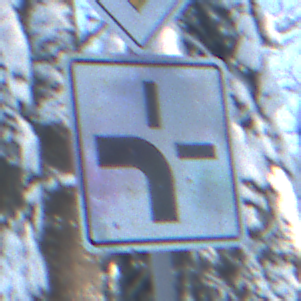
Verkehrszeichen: VerlaufVorfahrtsstrasse1
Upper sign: Vorfahrtsstrasse
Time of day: MorningAfternoon
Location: Outdoor (Nature)
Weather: Clear
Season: Winter
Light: Natural